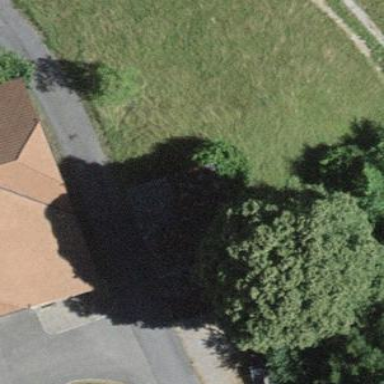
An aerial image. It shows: Rural barn.